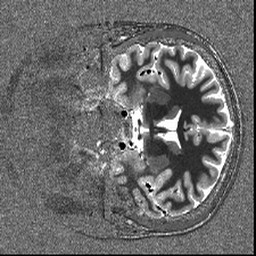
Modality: T1map
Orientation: coronal
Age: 24
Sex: female